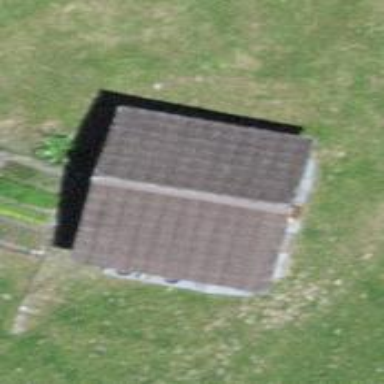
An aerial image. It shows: Barn.